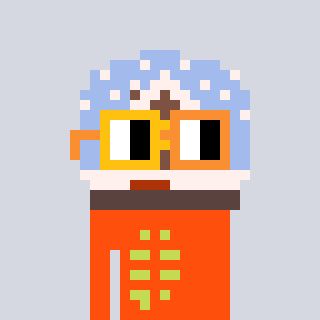
a pixel art character with square yellow and orange glasses, a snow globe-shaped head and a orange-colored body on a cool background